Field crop: maize
Growth stage: 2
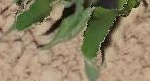
Species: maize